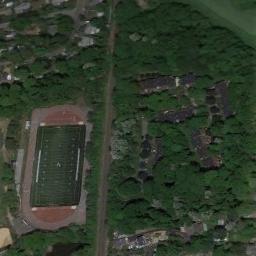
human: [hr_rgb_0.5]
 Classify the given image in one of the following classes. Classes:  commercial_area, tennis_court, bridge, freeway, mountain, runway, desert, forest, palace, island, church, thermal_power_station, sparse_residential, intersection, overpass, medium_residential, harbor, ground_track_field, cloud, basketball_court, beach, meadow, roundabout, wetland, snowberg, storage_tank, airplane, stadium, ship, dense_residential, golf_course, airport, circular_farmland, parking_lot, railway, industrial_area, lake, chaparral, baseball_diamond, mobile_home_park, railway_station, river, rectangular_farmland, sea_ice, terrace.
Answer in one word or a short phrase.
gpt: ground_track_field